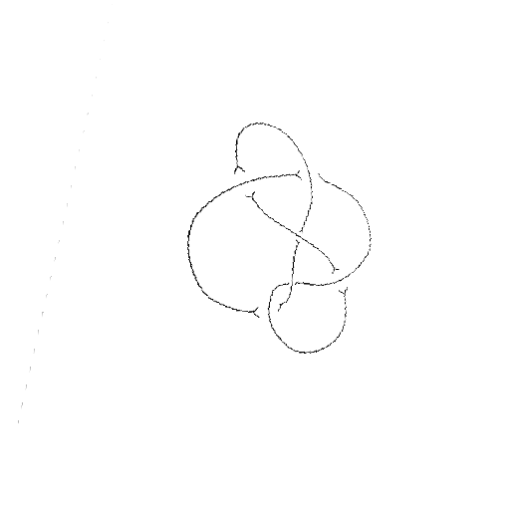
Crossing number: 6